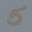
Label: 5